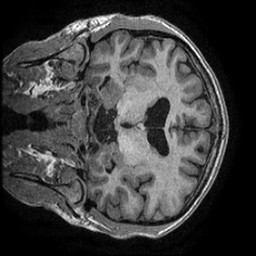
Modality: T1w
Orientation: coronal
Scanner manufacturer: ge
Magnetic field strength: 3 T
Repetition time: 0.006364 s
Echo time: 0.002788 s